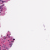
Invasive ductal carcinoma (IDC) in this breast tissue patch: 0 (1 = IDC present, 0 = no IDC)